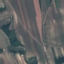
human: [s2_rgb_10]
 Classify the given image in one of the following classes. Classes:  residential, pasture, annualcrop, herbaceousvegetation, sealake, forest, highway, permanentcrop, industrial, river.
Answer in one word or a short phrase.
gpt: PermanentCrop